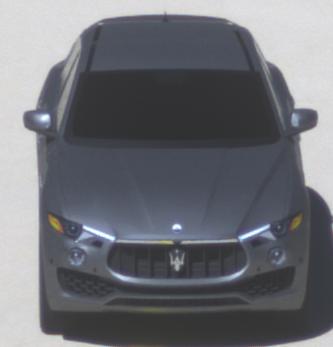
Make: Maserati
Model: Levante GT Hybrid
Detailed model: Levante
Model produced from: 2021/07
Model produced until: 2022/10
Doors: 4
Color: gray
Road condition: dry road
Daytime: midday
Contrast: high contrast